Aerial crown-view tile of a tropical tree (Barro Colorado Island, Panama), acquired 20250818:
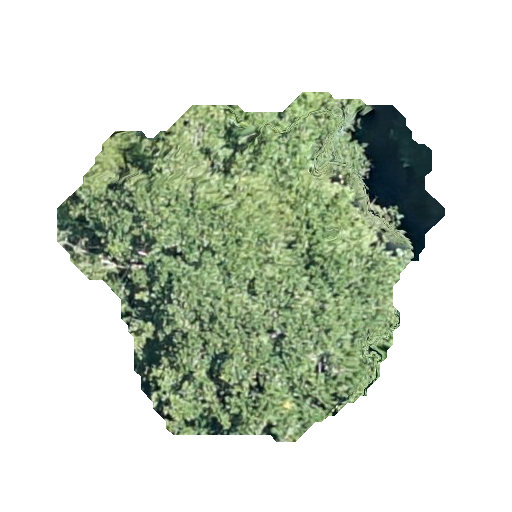
Species: Poulsenia armata
GBIF accepted scientific name: Poulsenia armata
Crown area: 133.956 m²